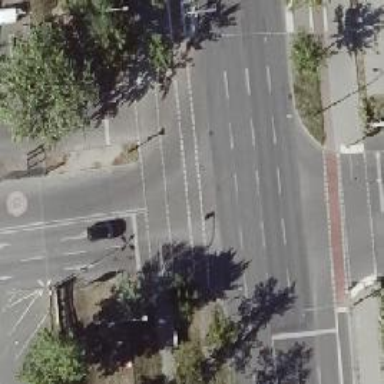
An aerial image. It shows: Road with traffic signals for signaling.